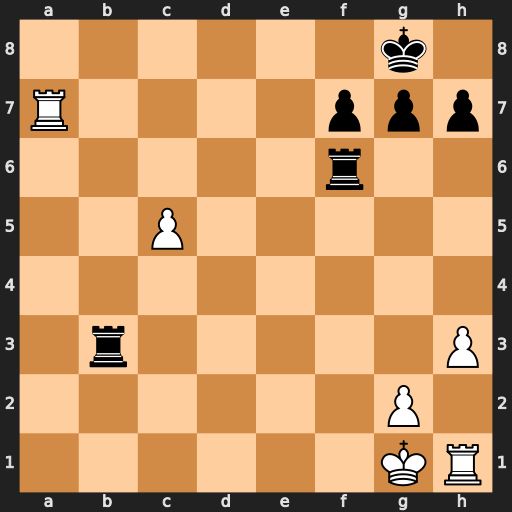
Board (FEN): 6k1/R4ppp/5r2/2P5/8/1r5P/6P1/6KR
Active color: w
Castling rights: -
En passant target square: -
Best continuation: Ra8+ Rb8 Rxb8#